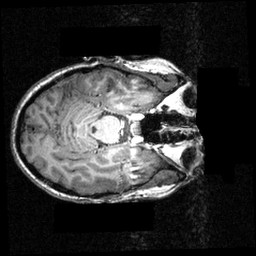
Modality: T1w
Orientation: axial
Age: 25
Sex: female
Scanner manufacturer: siemens
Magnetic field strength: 3.951 T
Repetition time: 1.5 s
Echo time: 0.00335 s